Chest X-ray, PA view. Patient: 63 years old, sex M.
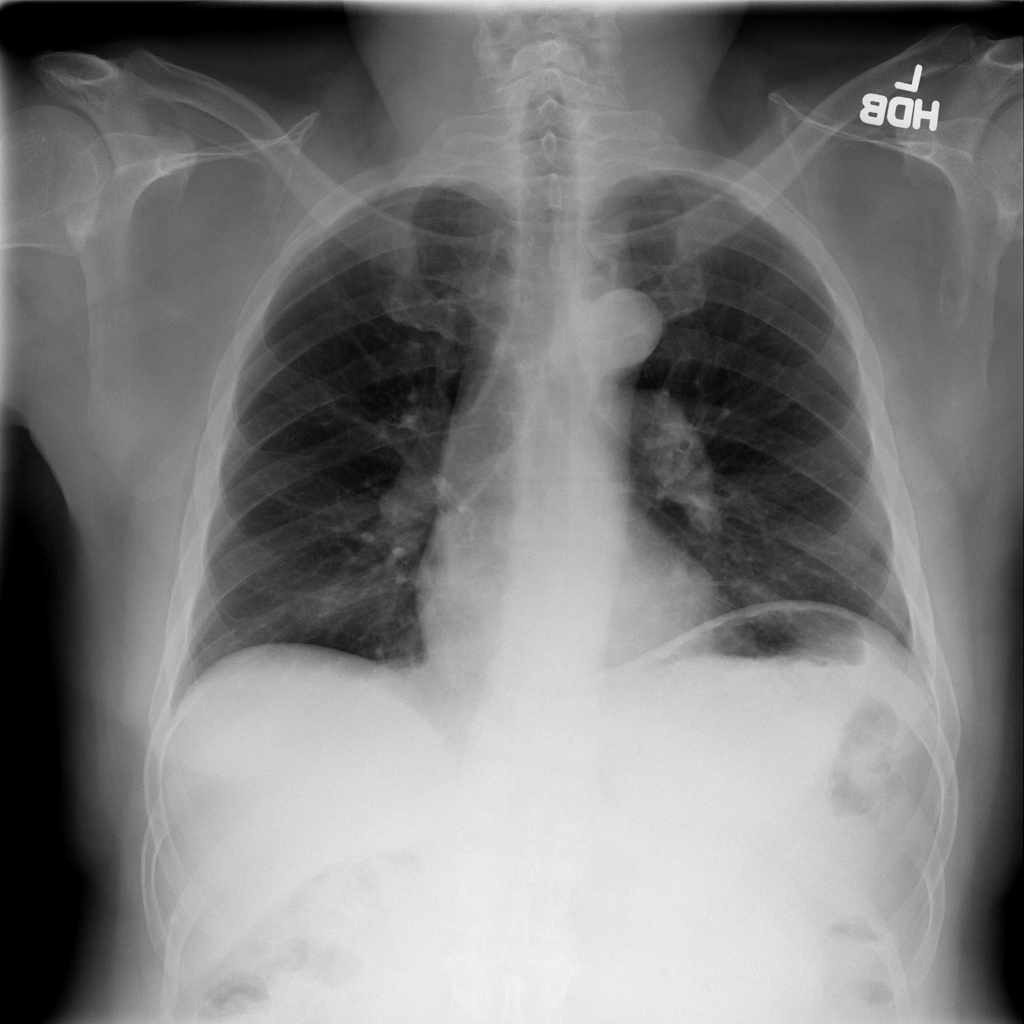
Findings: No Finding